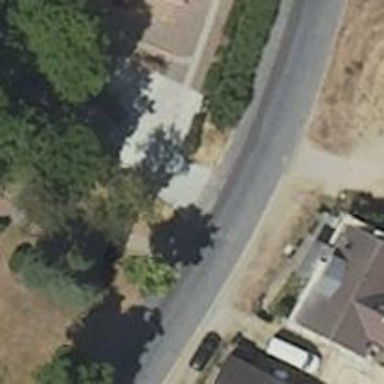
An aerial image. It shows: Secondary road with asphalt surface surrounded by residential properties.